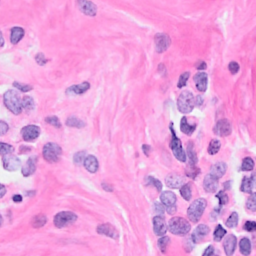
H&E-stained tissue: Breast